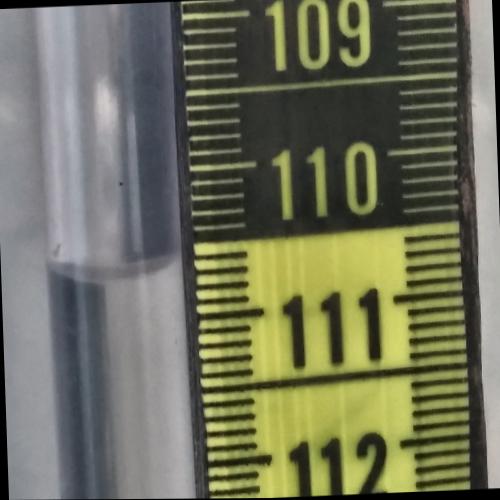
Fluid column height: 110.7 cm